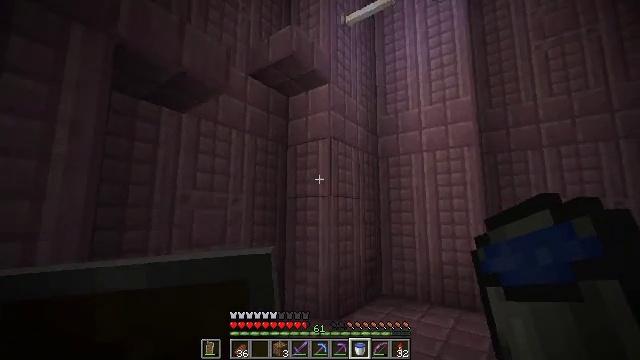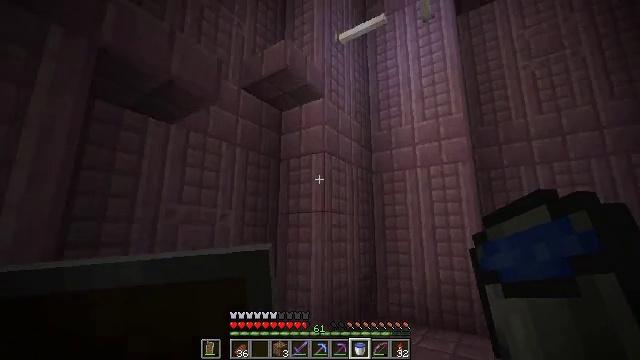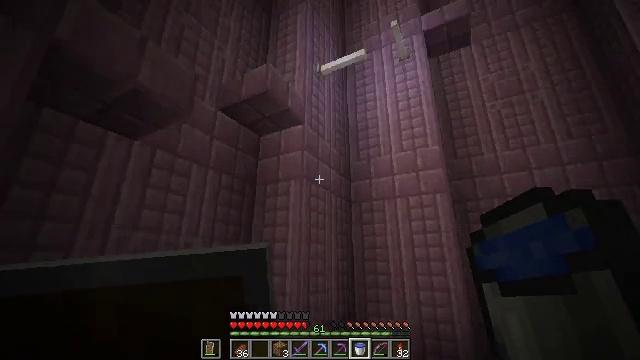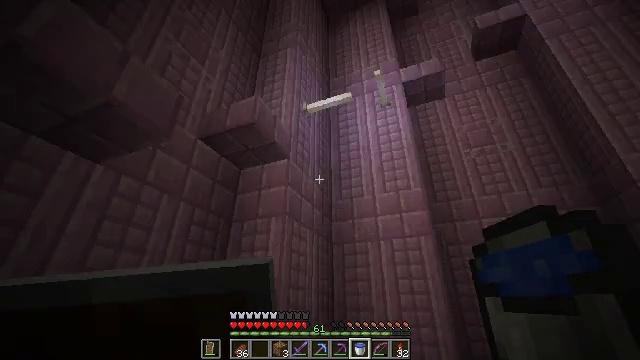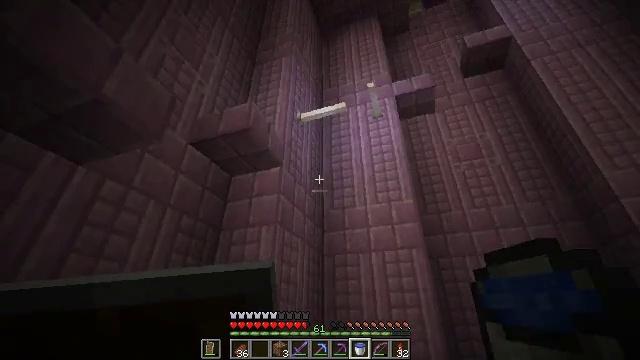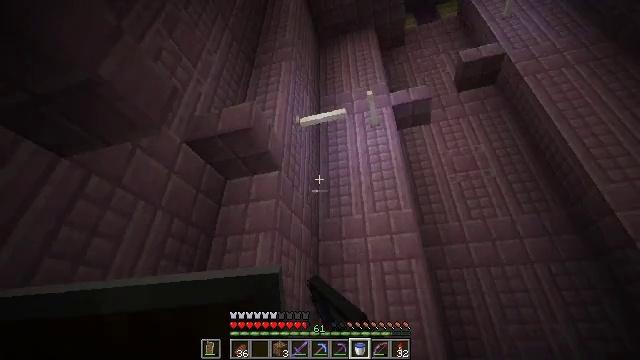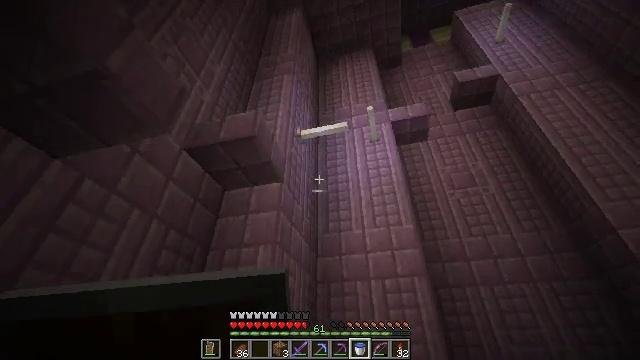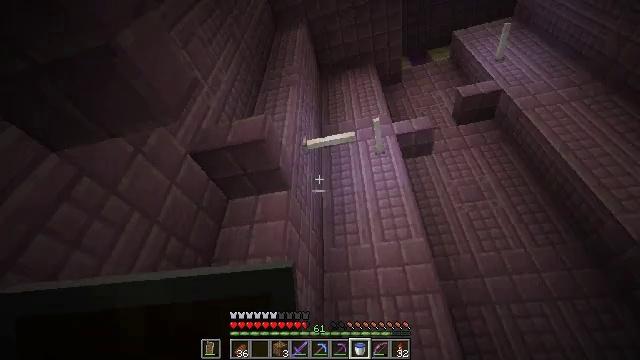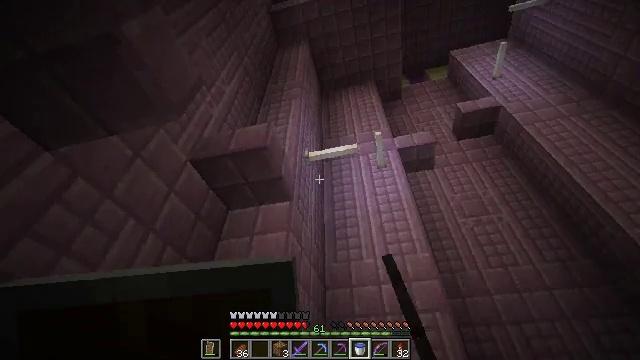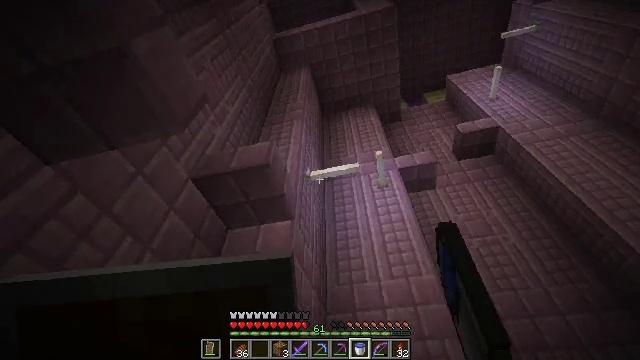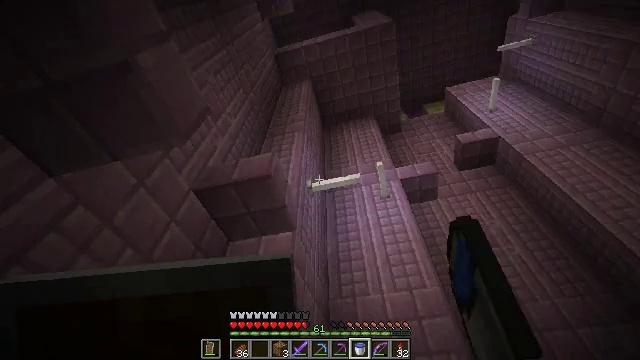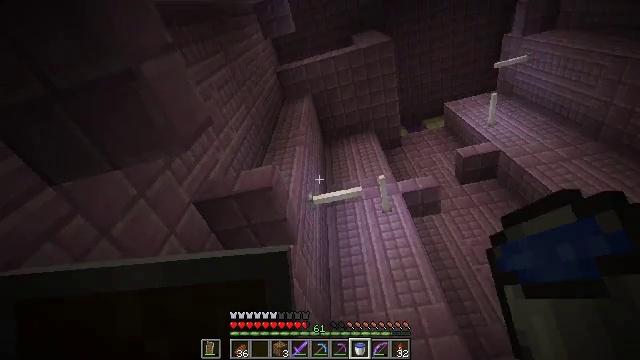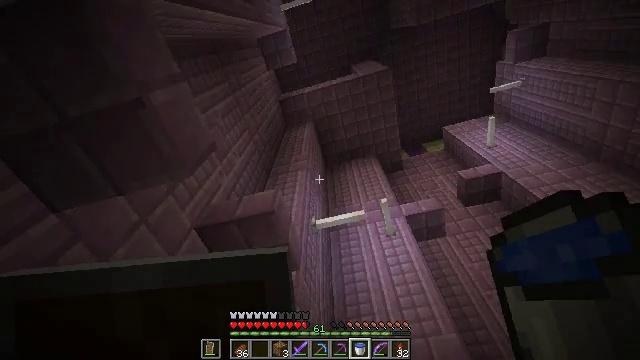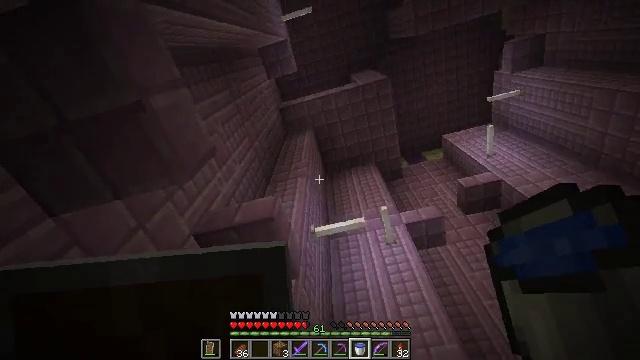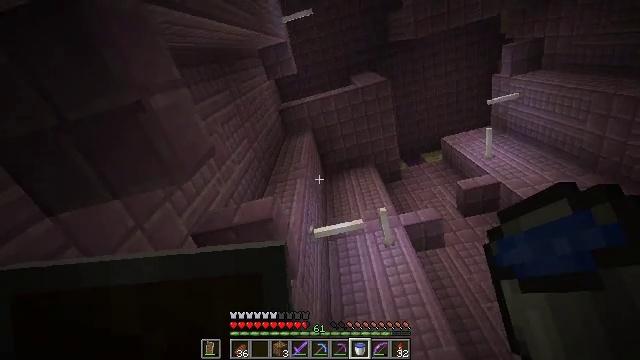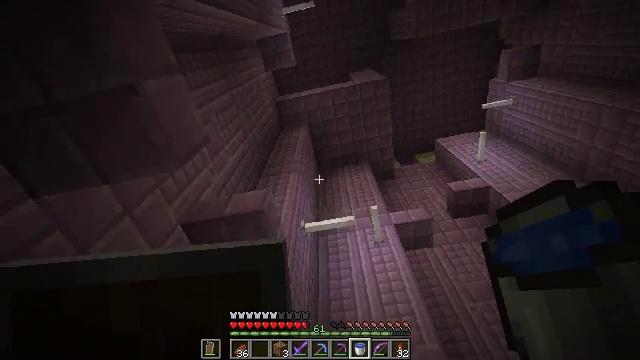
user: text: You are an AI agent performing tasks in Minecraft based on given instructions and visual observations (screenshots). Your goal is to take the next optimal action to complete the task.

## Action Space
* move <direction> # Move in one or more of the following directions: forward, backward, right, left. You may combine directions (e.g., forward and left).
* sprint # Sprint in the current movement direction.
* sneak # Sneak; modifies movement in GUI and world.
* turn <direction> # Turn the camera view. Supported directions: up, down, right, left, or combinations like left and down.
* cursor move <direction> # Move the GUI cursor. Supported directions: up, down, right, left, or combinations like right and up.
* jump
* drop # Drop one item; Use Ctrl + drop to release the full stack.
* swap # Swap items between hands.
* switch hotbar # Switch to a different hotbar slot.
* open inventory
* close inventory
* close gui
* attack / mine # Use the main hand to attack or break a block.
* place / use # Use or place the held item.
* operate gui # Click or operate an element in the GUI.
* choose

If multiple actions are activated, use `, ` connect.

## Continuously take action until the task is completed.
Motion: motion action
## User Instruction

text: Gather an end rod from the structure.
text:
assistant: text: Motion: move forward, turn right and up
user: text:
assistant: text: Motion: move forward and move left, turn right and up
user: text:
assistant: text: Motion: move forward and move left, turn right and up
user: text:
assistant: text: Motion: move forward and move left, turn right and up, attack / mine
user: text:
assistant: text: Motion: move forward and move left, turn right and up, attack / mine
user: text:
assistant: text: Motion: move forward and move left, turn right and up, attack / mine
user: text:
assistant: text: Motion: move forward, turn up, attack / mine
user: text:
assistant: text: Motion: turn up, attack / mine
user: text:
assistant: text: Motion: turn up, attack / mine
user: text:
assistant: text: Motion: turn up, attack / mine
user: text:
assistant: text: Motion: turn up, attack / mine
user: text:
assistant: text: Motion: turn up, attack / mine
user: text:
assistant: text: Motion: turn up, attack / mine
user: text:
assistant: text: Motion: attack / mine
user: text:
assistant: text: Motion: turn right and down, attack / mine
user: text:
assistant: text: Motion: turn right and down, attack / mine
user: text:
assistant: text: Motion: turn right and down, attack / mine
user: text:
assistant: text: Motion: move forward, attack / mine
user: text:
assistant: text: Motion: move forward, attack / mine
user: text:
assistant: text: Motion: move forward, turn left and down, attack / mine
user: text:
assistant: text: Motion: move forward, attack / mine
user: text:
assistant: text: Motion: move forward, attack / mine
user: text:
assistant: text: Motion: move forward, turn right, attack / mine
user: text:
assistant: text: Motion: move forward, turn right and up, attack / mine
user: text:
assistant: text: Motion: move forward, turn right and up, attack / mine
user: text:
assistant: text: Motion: move forward, turn right and up, attack / mine
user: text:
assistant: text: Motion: move forward, turn right and up, attack / mine
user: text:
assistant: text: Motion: move forward, turn right and up, attack / mine
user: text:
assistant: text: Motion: move forward, turn right and up, attack / mine
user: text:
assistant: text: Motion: move forward, turn up, attack / mine